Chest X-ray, PA view. Patient: 64 years old, sex F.
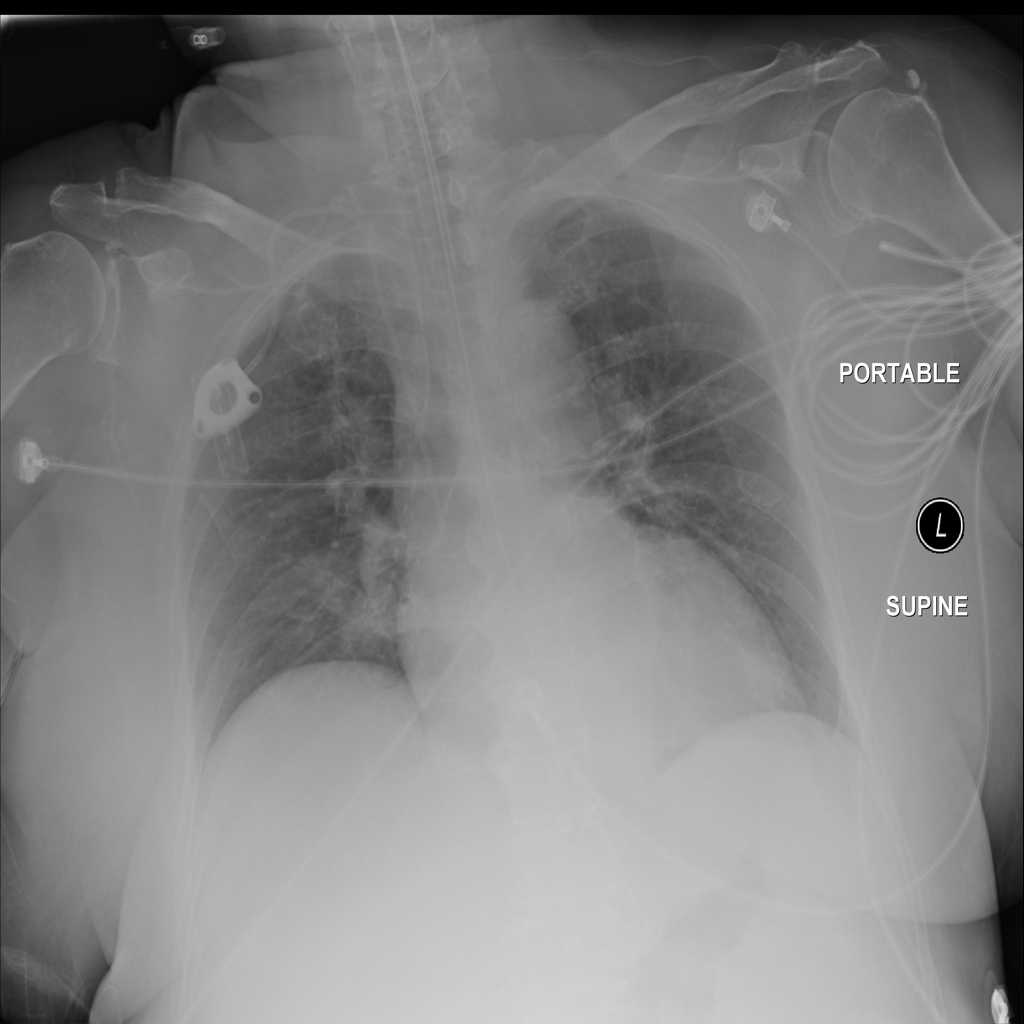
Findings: Infiltration